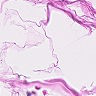
Metastatic tissue present: no